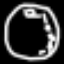
Label: clock